Question: I am trying to develop and deploy a windows phone 8.0 app using and . To do so, first I installed and . I developed a simple Windows Phone 8.0 app and was able to test it using emulator with no problems. I have updated and installed (if the matter at all) . does not detect the phone but does.
I want to test it on a phone with following specs:
- - -
But I have problem with unlocking the phone. My procedure:
- - - -
How to test and deploy a app, using Desktop and ? Do I have the complete and correct set to do so?
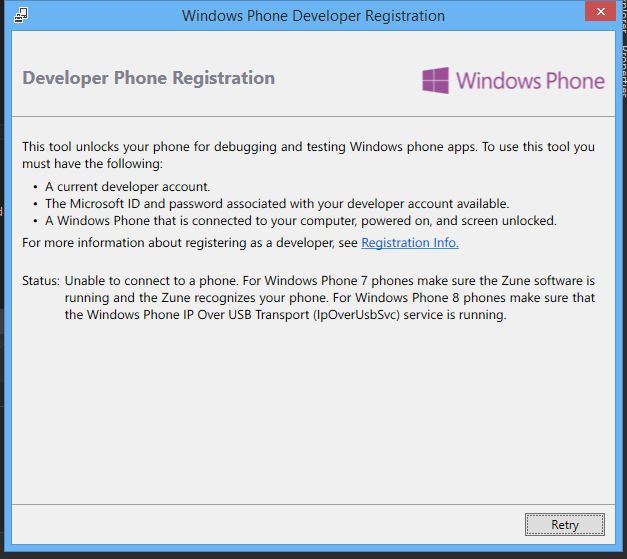
Answer: Yes you do have the requirements to deploy to a WP8 device. Just forget about zune as it is only needed for WP7 devices. Here are something you might want to check:
- - -
You might also want to try reloading the IPOverUsb service